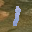
Label: 1